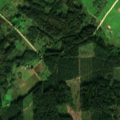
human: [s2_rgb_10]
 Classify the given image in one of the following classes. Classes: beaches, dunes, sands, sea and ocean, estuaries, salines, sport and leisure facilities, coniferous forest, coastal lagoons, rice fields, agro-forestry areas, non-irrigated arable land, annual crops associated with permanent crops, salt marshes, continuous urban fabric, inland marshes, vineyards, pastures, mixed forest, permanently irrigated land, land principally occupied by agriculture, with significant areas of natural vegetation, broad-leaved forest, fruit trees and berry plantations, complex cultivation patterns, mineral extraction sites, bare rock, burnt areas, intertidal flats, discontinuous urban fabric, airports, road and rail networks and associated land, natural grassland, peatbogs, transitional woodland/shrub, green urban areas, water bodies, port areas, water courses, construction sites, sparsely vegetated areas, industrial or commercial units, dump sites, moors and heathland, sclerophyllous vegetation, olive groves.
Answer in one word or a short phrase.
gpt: non-irrigated arable land, complex cultivation patterns, land principally occupied by agriculture, with significant areas of natural vegetation, coniferous forest, mixed forest, transitional woodland/shrub